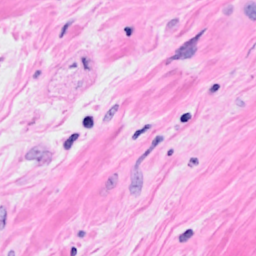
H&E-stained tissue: Breast